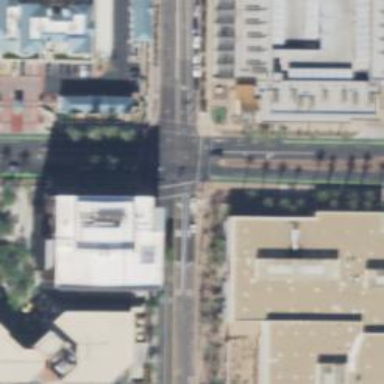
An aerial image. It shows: Solid stop line on the road marking.